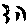
Label: moon